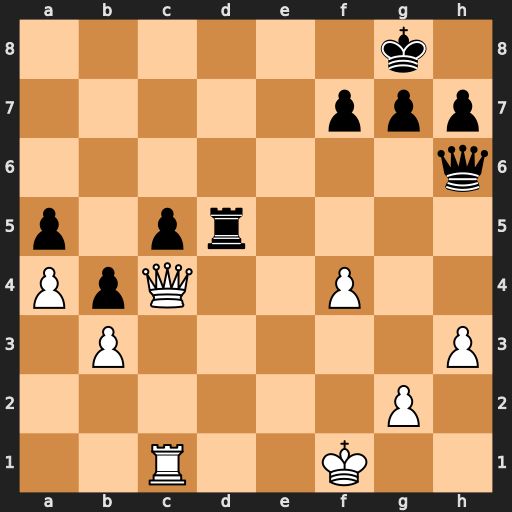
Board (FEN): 6k1/5ppp/7q/p1pr4/PpQ2P2/1P5P/6P1/2R2K2
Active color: w
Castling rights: -
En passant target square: -
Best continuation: Qxd5 Qxf4+ Ke2